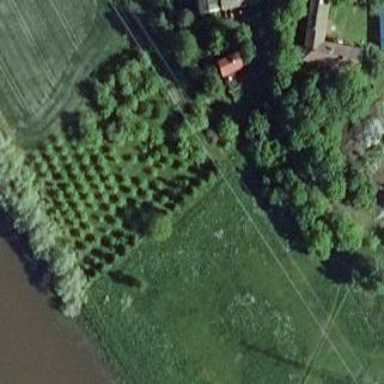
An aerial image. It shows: Orchard.